Interaction volume radius: 5 \u00c5
Interaction volume height: 15 \u00c5
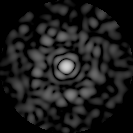
Disorder parameter: 0.8243